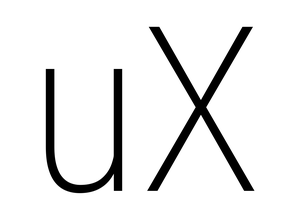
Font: Roboto_Condensed_ExtraLight